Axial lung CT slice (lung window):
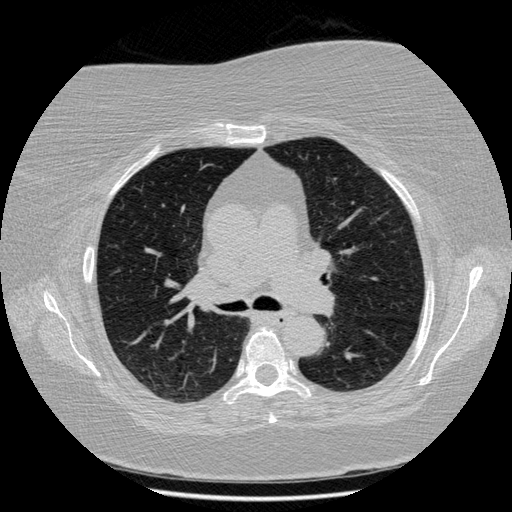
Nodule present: no